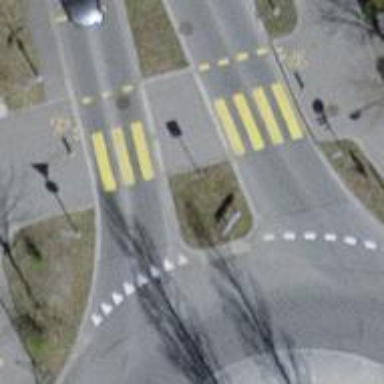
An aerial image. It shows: Marked crossing on the road.